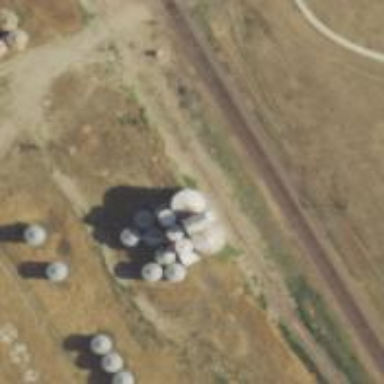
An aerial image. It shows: Silo.